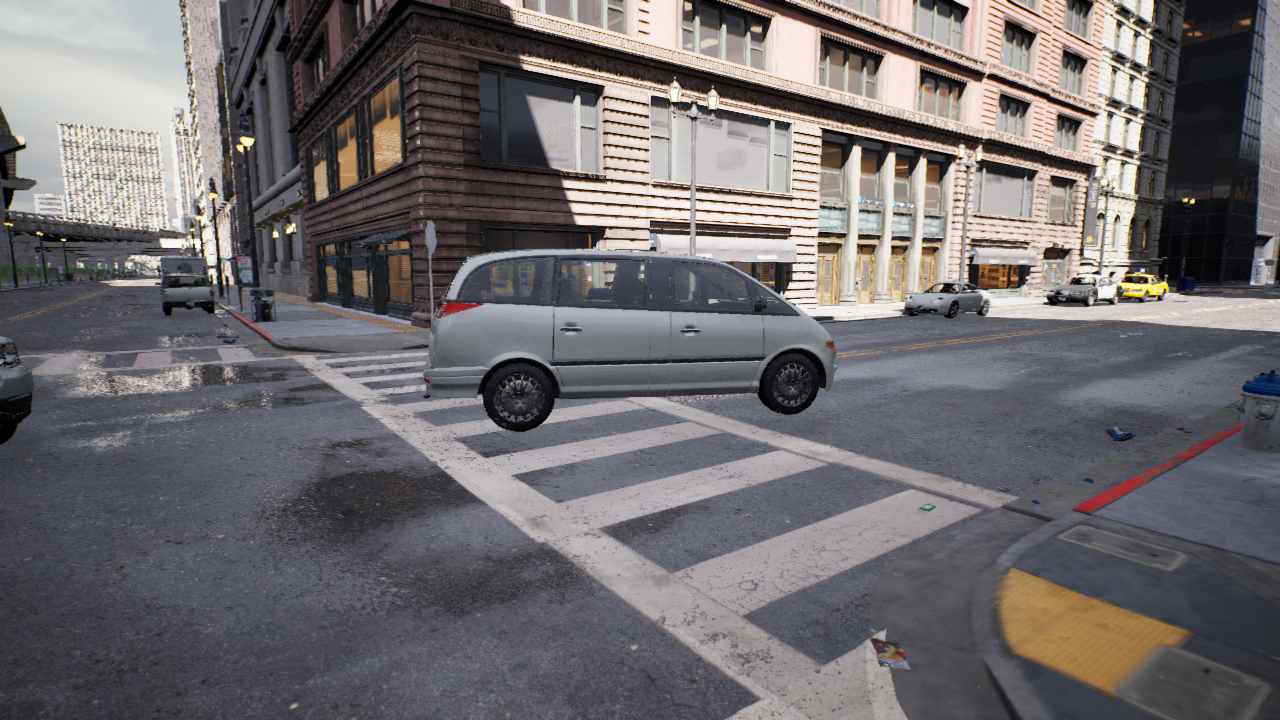
Venue: intersection
Lighting: clear day
Vehicle rig: minivan